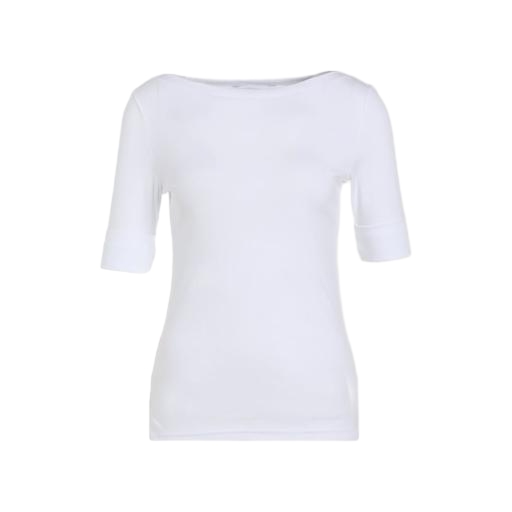
white bateau neck top, white stretch jersey boatneck tee, white petite boat-neck t-shirt only macy, white background